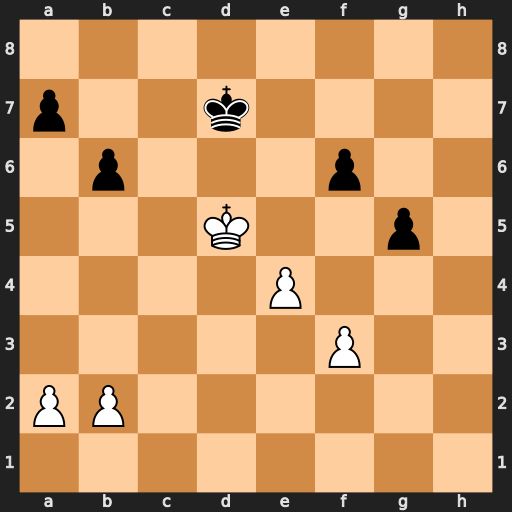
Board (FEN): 8/p2k4/1p3p2/3K2p1/4P3/5P2/PP6/8
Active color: w
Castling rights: -
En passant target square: -
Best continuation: a4 a5 b3 Ke7 Kc6 Ke6 Kxb6